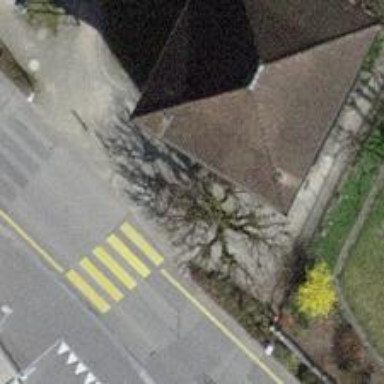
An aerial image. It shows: Footway with pebblestone surface.